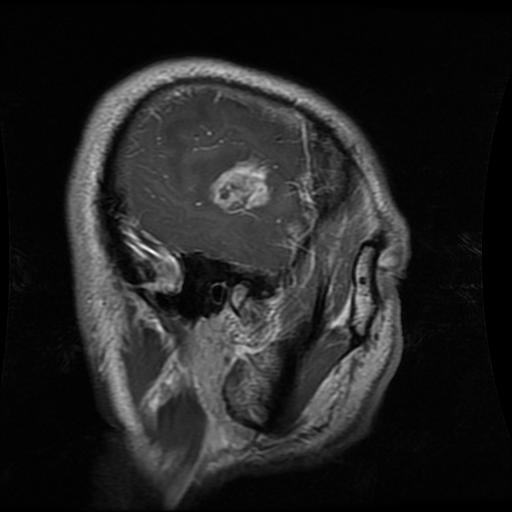
Label: glioma